Field crop: maize
Growth stage: 1
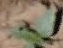
Species: datura